Interaction volume radius: 5 \u00c5
Interaction volume height: 15 \u00c5
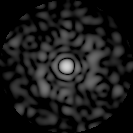
Disorder parameter: 0.8196